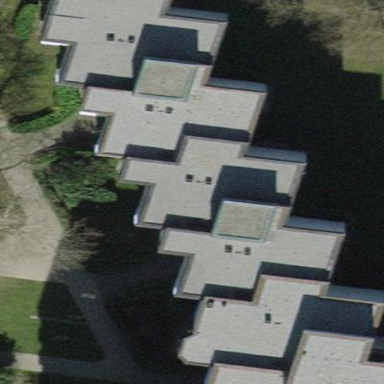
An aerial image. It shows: Modern apartment building with flat roof design.